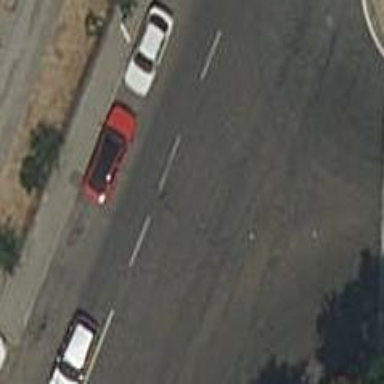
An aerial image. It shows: Paved tertiary road with shared cycle lane.